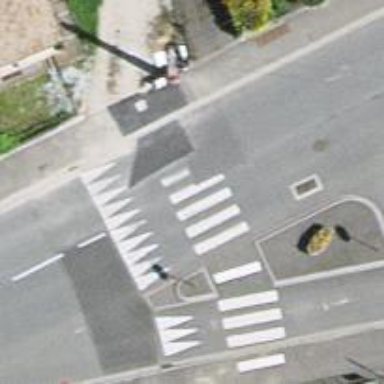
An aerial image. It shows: Secondary road with asphalt surface and traffic calming table.